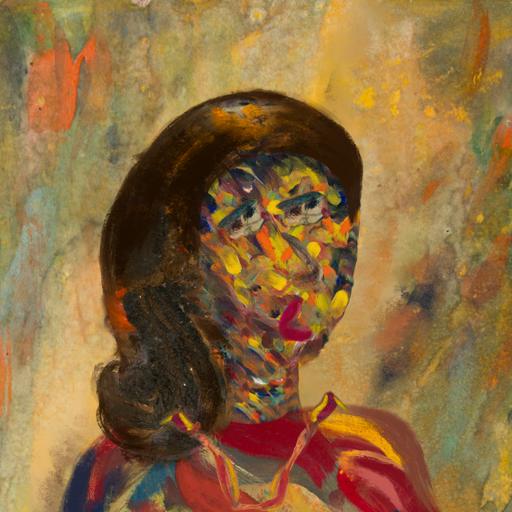
Background: Comrade, Head And Neck Side: An_Impression, Face Side: Pipe, Bust: Mother_And_Son_Son, Hair Side: Gypsy_Queen, Head Accessory: Blank, Second Necklace: Gypsy_Mother_1, Necklace: Blank, Baby: Blank